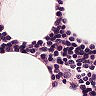
Metastatic tissue present: no